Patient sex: M
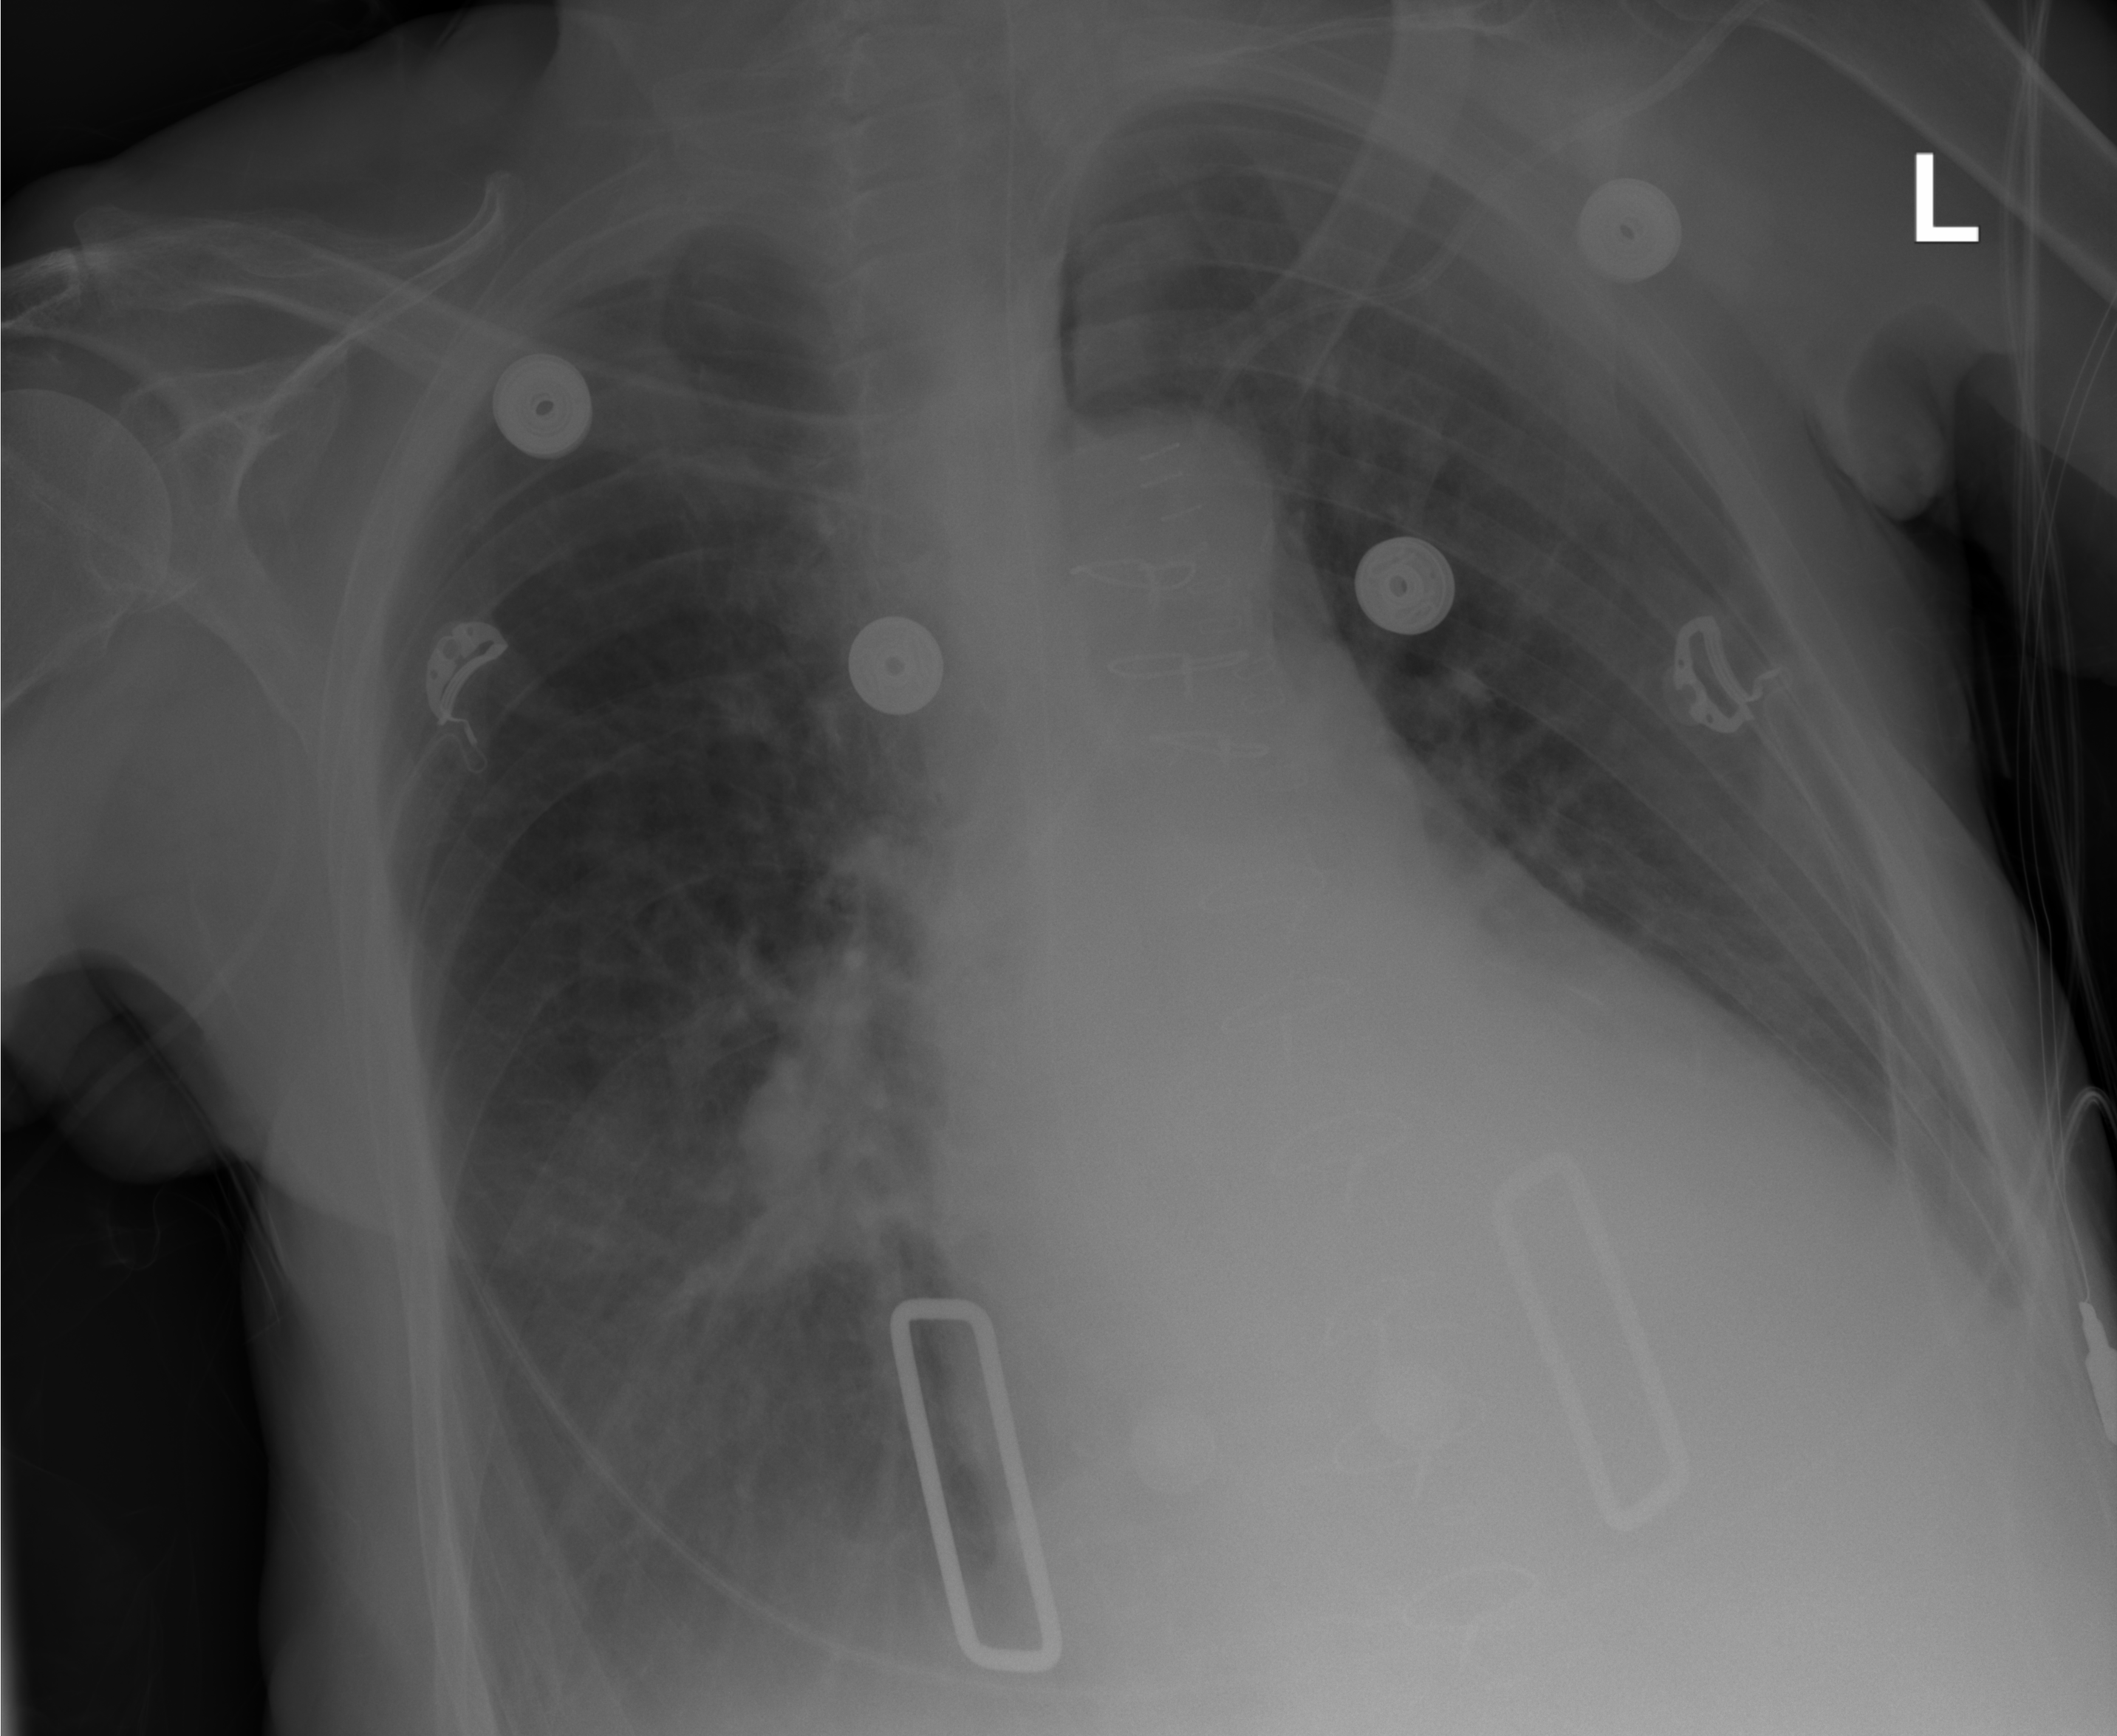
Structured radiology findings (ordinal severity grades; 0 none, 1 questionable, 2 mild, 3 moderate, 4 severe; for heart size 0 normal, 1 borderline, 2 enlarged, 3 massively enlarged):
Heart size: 2
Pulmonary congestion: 0
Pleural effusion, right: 2
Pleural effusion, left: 0
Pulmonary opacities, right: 1
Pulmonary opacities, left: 0
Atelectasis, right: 0
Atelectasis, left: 0